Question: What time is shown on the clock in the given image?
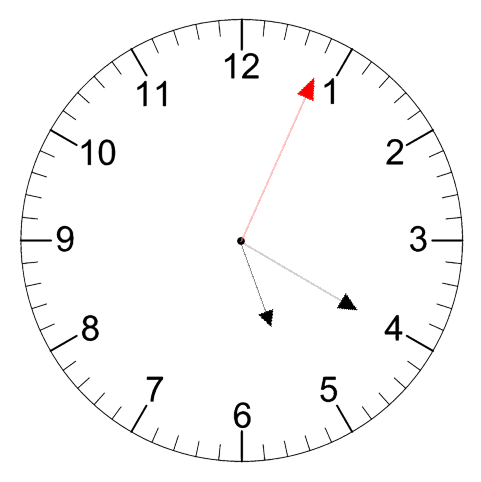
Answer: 05:20:04